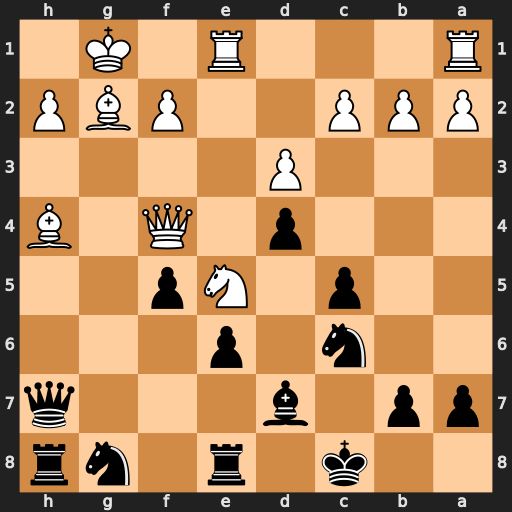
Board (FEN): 2k1r1nr/pp1b3q/2n1p3/2p1Np2/3p1Q1B/3P4/PPP2PBP/R3R1K1
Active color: b
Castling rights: -
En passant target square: -
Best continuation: Qxh4 Qxh4 Rxh4